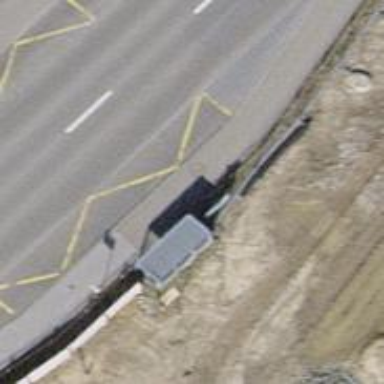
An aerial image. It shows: Bus stop with sheltered platform for public transport.